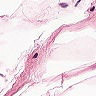
Metastatic tissue present: no